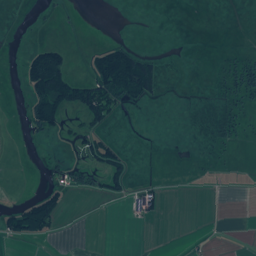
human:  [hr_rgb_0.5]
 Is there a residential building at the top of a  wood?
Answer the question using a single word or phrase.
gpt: yes

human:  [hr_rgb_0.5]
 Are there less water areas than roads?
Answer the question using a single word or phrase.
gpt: yes

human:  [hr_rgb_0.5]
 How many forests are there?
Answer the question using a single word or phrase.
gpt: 17

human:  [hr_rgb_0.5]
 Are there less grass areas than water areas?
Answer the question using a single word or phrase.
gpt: no

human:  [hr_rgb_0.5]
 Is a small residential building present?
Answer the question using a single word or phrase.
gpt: yes

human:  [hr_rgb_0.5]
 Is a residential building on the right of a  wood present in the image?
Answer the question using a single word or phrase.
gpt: yes

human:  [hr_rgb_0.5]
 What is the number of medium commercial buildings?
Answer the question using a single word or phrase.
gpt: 0

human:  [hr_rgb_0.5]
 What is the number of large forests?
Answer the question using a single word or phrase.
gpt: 4

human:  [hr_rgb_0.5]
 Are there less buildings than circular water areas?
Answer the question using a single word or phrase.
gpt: no

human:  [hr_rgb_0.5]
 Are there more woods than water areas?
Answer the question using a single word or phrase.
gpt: yes

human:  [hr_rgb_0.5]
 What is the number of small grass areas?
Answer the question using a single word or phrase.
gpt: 4

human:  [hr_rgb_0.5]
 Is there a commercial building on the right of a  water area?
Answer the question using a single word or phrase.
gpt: no

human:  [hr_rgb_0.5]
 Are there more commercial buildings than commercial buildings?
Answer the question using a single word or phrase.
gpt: no

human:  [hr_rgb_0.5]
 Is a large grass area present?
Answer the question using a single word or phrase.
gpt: yes

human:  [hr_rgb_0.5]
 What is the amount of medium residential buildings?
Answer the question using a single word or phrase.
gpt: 1

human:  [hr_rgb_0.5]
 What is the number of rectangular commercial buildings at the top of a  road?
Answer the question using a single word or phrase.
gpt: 0

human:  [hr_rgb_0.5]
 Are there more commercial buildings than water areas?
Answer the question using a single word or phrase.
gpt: no

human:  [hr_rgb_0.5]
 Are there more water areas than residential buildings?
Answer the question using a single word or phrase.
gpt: no

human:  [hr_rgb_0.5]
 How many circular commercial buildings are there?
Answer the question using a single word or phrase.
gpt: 0

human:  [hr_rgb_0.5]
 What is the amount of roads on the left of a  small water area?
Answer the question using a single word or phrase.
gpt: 95

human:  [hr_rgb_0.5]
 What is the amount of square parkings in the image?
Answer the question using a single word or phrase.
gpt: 0

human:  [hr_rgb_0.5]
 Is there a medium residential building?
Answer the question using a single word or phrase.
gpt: yes

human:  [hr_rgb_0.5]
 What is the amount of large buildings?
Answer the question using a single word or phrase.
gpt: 1

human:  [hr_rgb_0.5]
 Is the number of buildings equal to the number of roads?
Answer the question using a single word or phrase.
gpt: no

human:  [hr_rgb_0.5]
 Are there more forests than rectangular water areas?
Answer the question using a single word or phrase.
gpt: yes

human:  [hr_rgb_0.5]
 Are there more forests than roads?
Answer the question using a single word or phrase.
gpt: no

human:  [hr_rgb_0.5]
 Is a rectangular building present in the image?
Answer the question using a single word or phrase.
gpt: yes

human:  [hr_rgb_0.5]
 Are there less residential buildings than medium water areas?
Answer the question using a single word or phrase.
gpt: no

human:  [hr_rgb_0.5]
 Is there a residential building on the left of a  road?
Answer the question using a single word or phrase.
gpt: yes

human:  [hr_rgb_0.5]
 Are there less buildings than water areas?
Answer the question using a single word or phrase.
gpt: no

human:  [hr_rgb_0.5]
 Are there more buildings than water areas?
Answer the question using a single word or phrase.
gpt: yes

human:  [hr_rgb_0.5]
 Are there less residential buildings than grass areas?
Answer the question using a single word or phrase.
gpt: no

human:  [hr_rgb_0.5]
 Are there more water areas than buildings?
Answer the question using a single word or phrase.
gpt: no

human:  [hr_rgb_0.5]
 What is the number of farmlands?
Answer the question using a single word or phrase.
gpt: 11

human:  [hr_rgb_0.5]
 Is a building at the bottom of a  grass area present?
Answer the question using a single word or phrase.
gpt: yes

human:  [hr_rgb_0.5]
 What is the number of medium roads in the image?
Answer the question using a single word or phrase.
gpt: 0